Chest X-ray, AP view. Patient: 32 years old, sex F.
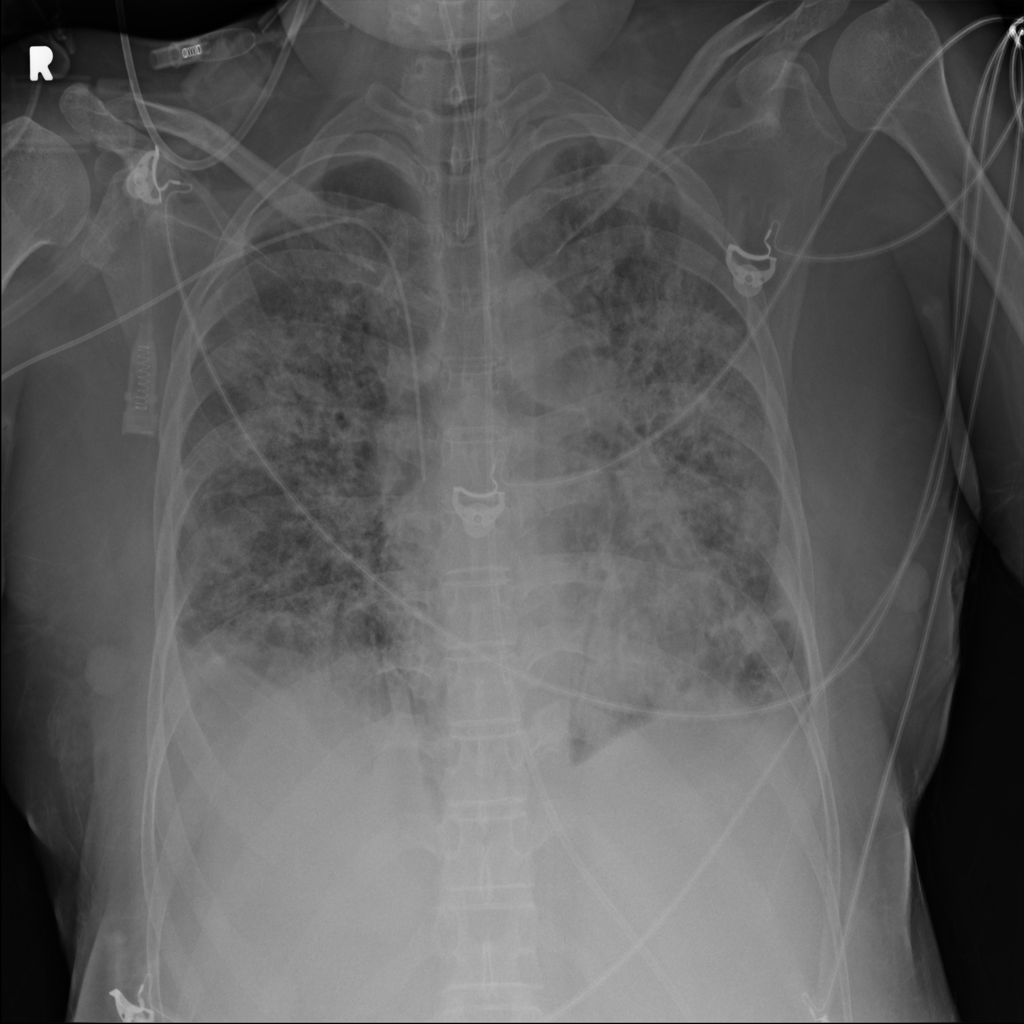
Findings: Infiltration